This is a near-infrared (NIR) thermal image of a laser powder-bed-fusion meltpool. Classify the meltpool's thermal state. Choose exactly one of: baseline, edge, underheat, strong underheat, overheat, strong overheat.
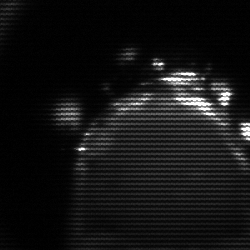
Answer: edge